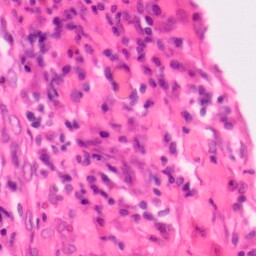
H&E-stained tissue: Colon